Interaction volume radius: 5 \u00c5
Interaction volume height: 50 \u00c5
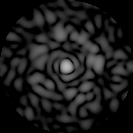
Disorder parameter: 0.8536